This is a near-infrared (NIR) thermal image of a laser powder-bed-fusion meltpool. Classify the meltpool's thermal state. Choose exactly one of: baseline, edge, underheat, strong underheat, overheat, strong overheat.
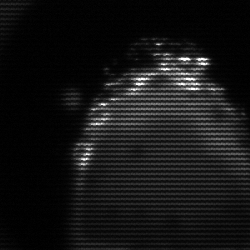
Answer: edge